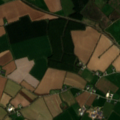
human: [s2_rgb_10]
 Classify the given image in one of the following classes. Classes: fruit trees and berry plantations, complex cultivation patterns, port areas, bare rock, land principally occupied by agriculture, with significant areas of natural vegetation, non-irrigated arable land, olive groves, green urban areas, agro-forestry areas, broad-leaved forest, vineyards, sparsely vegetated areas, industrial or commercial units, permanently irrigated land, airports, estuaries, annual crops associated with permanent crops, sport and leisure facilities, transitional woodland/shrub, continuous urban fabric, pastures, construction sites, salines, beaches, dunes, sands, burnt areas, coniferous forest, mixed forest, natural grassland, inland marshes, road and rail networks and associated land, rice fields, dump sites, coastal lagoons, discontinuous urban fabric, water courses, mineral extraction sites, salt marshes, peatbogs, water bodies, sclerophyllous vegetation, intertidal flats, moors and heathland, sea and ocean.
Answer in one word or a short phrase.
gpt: non-irrigated arable land, pastures, coniferous forest